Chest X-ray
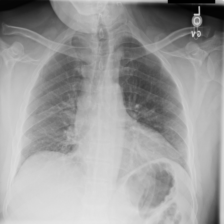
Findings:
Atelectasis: negative
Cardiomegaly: negative
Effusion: negative
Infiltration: negative
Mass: negative
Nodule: negative
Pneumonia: negative
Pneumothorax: negative
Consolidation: negative
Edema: negative
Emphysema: negative
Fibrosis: negative
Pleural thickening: negative
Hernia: negative